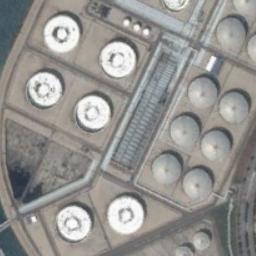
Label: storage tanks